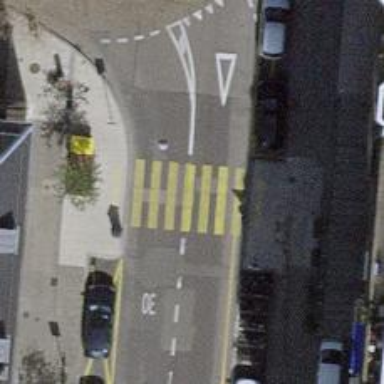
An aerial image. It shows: Marked crossing on the road.